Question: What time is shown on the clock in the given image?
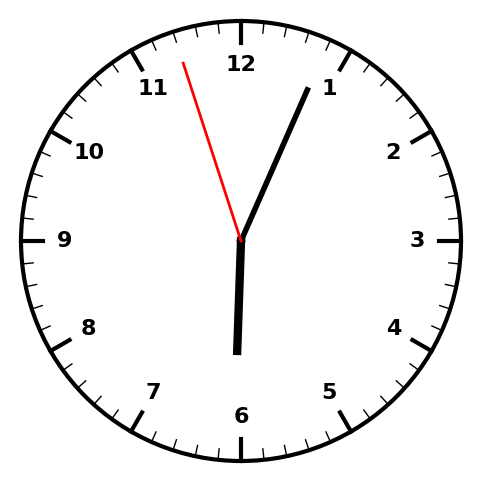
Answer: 06:03:57